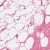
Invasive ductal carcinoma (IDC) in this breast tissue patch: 0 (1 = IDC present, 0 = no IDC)